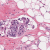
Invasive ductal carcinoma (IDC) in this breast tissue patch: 1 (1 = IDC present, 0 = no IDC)